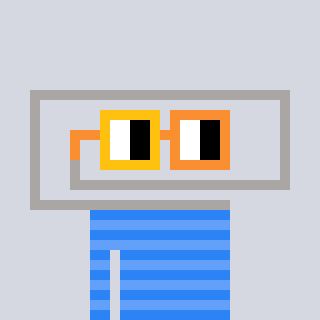
a pixel art character with square yellow and orange glasses, a paperclip-shaped head and a blue-colored body on a cool background